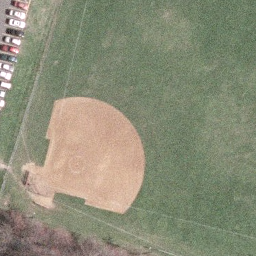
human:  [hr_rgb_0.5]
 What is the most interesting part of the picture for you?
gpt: baseball diamond